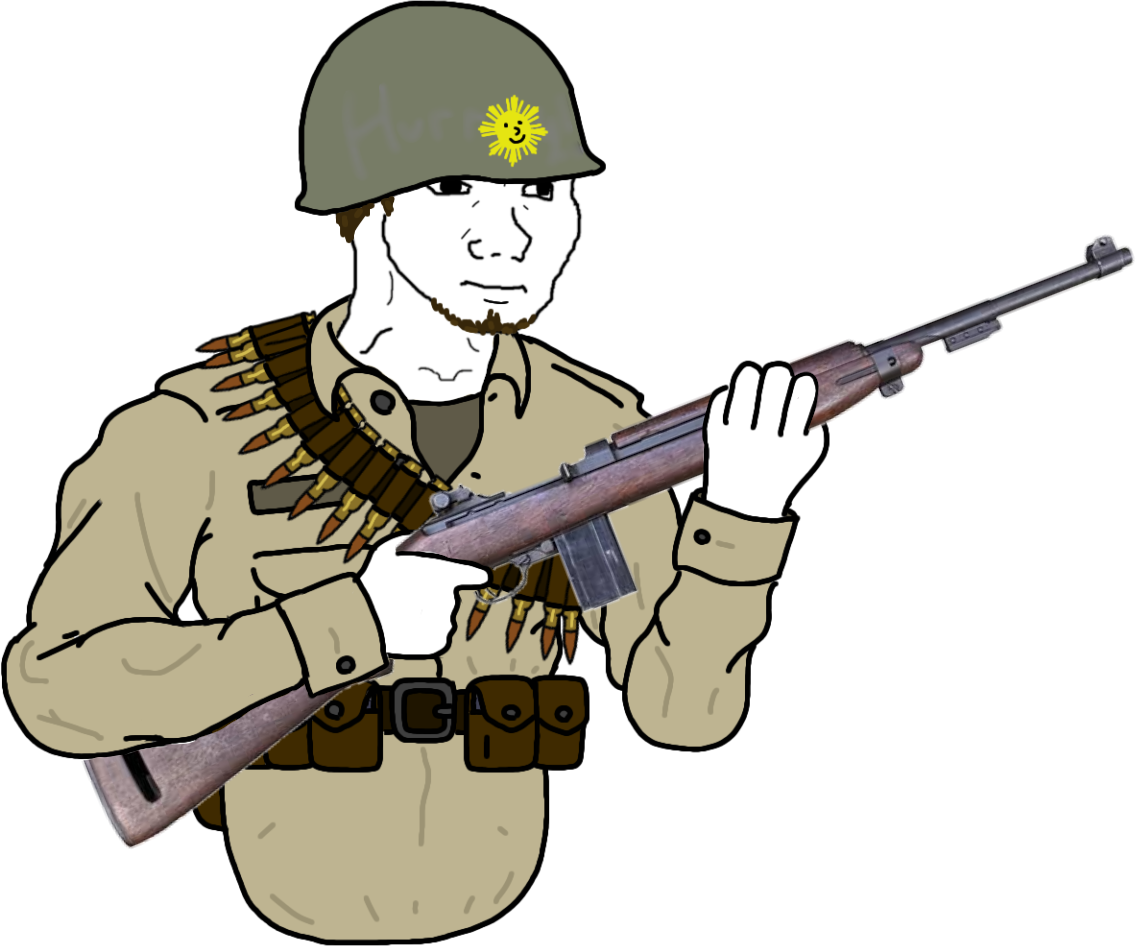
Label: 5_unsorted